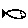
Label: fish